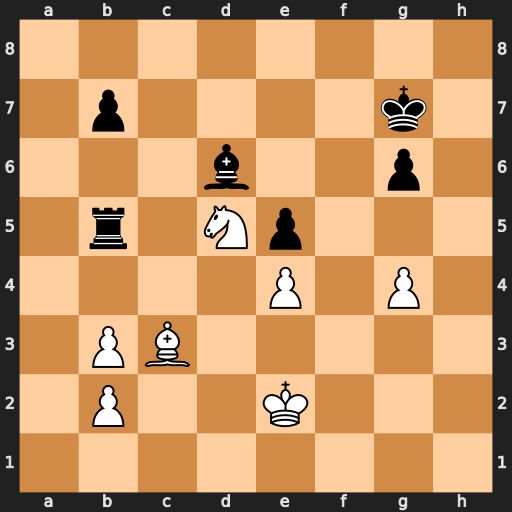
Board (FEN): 8/1p4k1/3b2p1/1r1Np3/4P1P1/1PB5/1P2K3/8
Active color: w
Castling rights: -
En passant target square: -
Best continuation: b4 Kf7 Kd3 Ke6 Kc4 Rxd5 exd5+